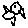
Label: bird